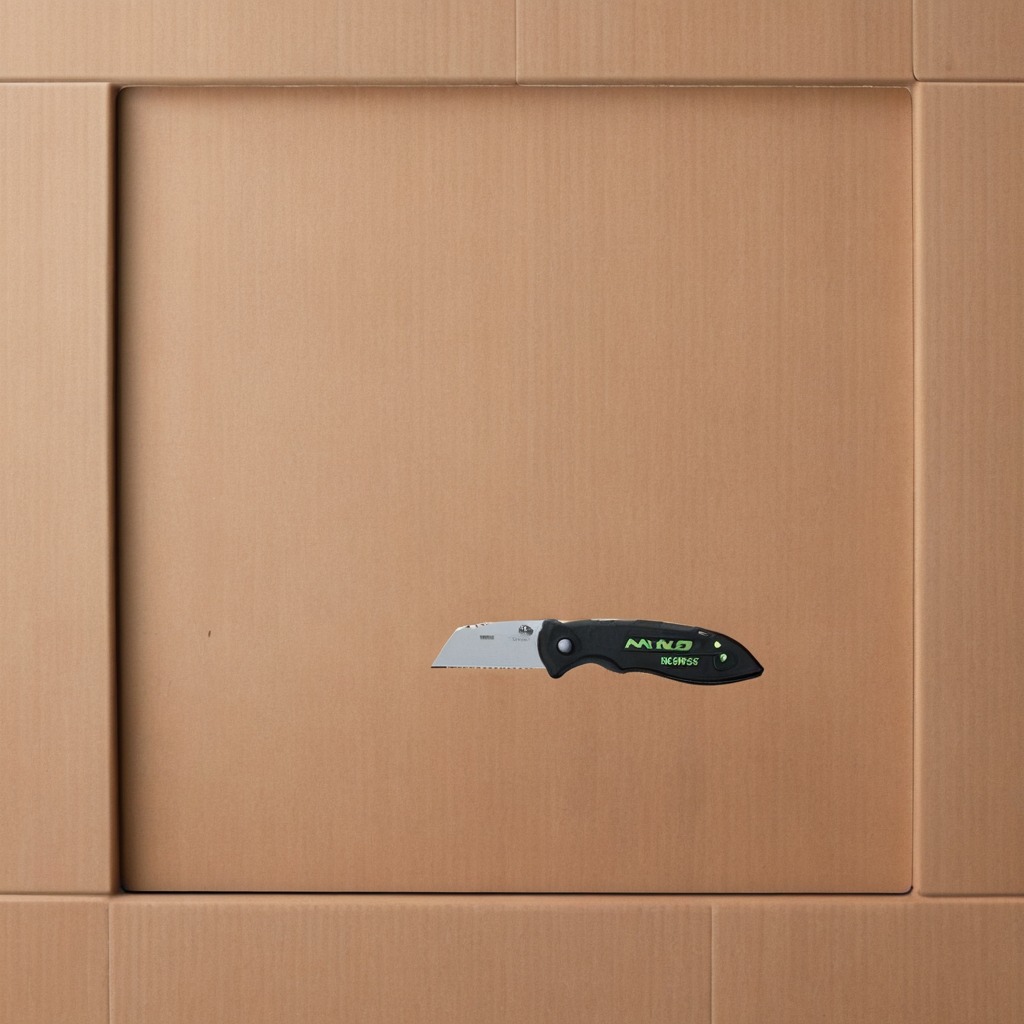
A utility knife lying on a clean dry cardboard box surface in an outdoor workshop during daytime bright natural light soft shadows slightly creased but